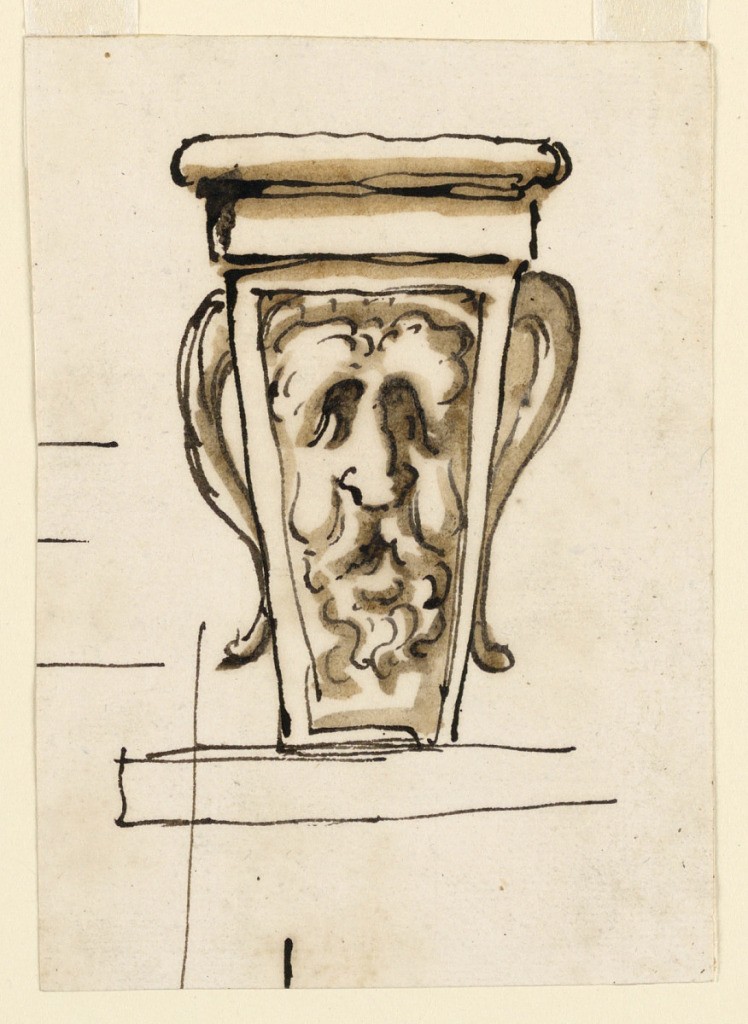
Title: Console
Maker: Giuseppe Barberi, Italian, 1746–1809
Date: ca. 1781
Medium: Pen and brown ink, brush and brown wash on off-white laid paper, lined
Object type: Drawing
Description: Below is an outlined molding, above a square and a round molding. In the front panel is the mask of a satyr, whose horns project laterally. Some strokes form other sketches.